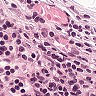
Metastatic tissue present: yes